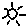
Label: sun